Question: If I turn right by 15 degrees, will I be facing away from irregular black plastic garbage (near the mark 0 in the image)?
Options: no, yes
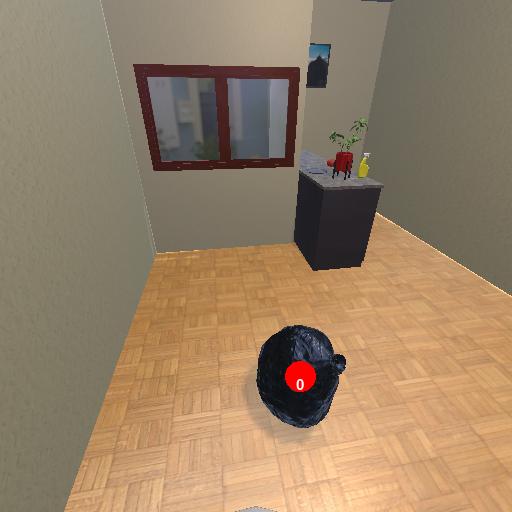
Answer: no